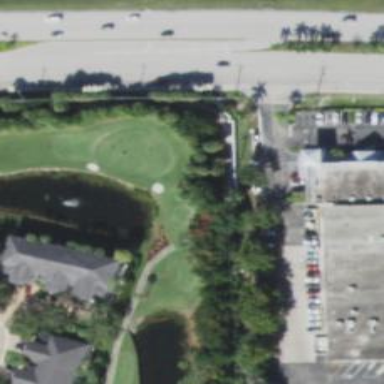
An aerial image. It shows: View of golf hole.